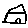
Label: house